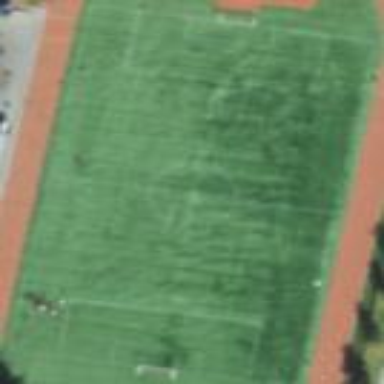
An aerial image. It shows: Artificial turf soccer pitch for leisure sports.